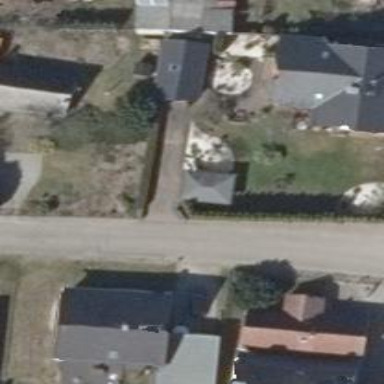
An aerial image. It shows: Paved residential road.